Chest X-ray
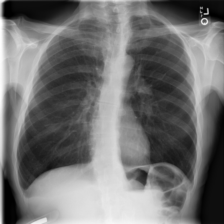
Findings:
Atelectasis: negative
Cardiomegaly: negative
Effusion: negative
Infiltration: negative
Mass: negative
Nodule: negative
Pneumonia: negative
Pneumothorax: negative
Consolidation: negative
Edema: negative
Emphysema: negative
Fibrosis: negative
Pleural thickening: negative
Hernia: negative